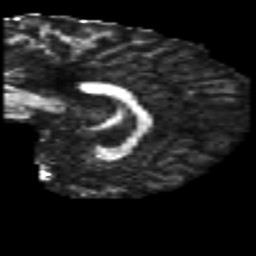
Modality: FA
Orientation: sagittal
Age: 41
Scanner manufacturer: philips
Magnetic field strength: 3 T
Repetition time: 8.6 s
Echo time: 0.127 s